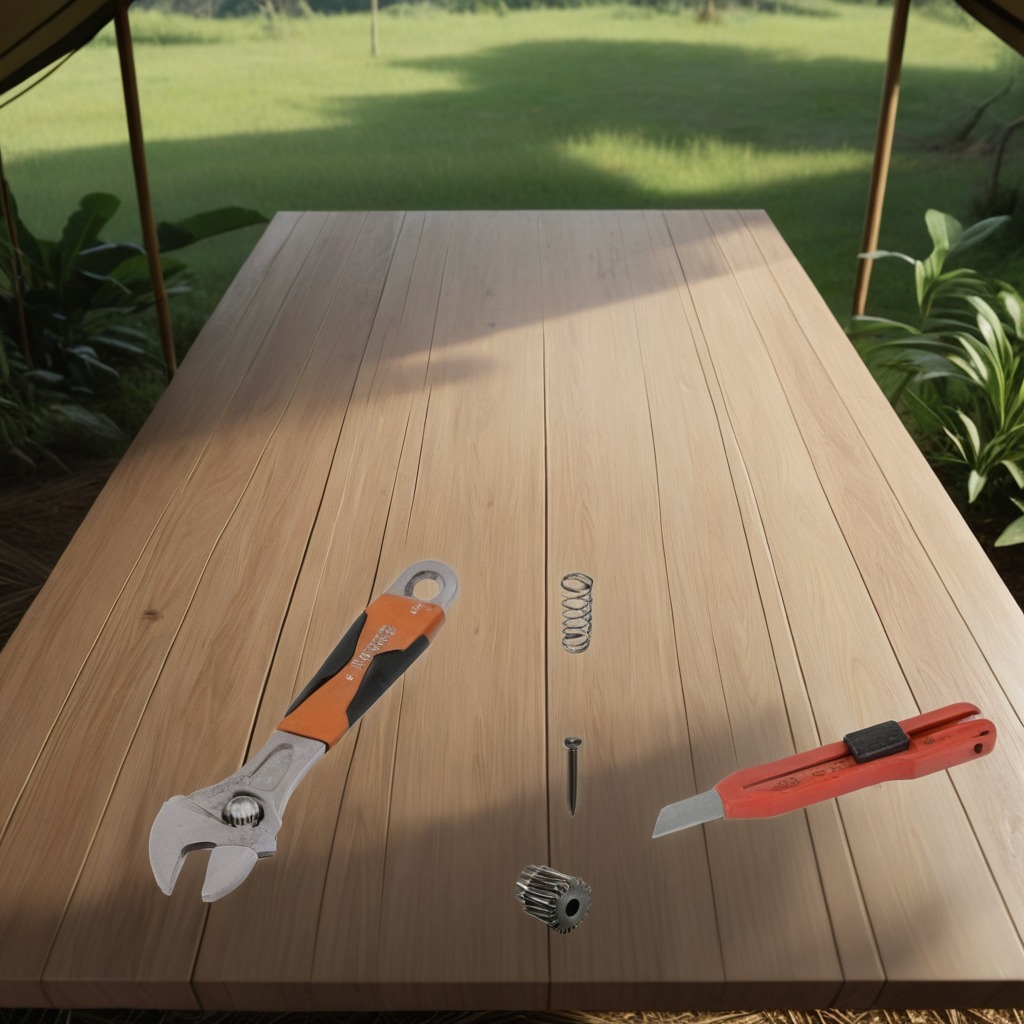
A steel gear with teeth, a utility knife, an iron nail, a coiled metal spring, and a wrench are lying on the wooden table inside a jungle field workshop tent.